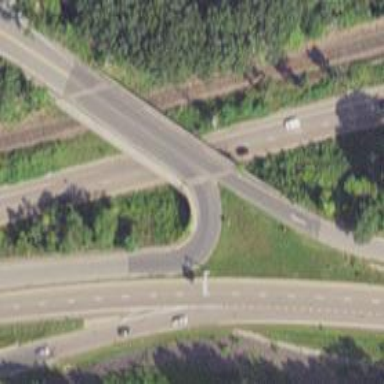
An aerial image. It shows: Asphalt surface bridge on trunk link highway.